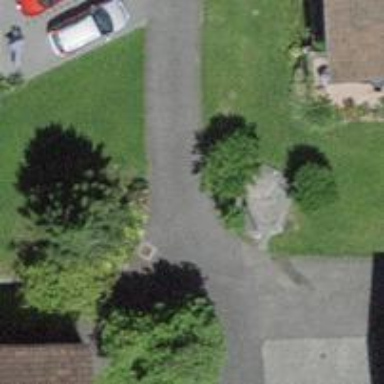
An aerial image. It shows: Alleyway designated as service road.